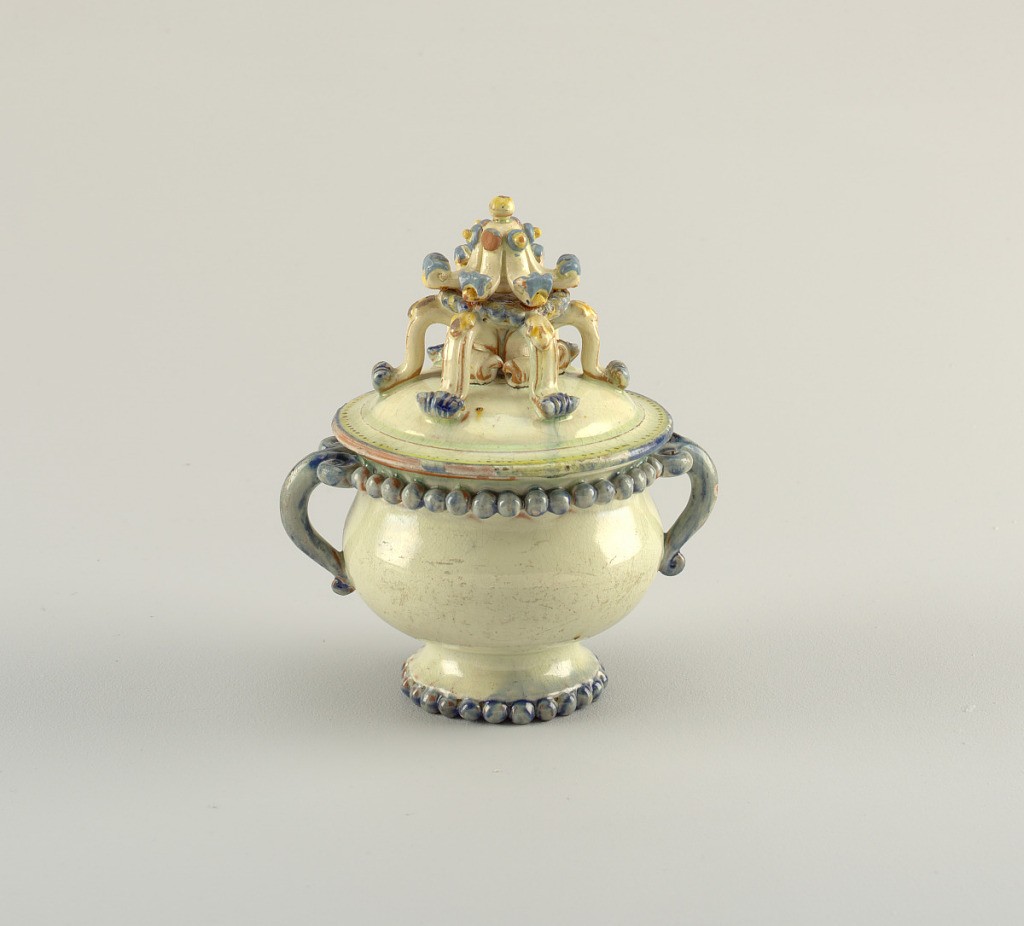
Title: Bowl and lid
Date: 18th century
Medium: Earthenware
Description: Bulbous two-handled footed bowl. Bowl is white with row of pearls on foot in blue, blue handles, and pearls under rim. Lid's finial is six-footed curled element second element on top in blue, yellow, and red.